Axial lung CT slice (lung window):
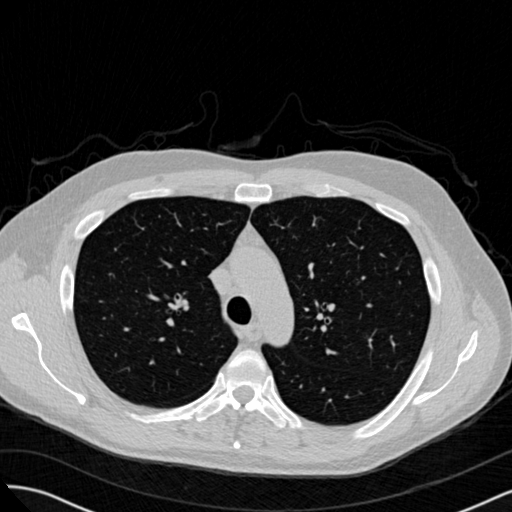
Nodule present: no